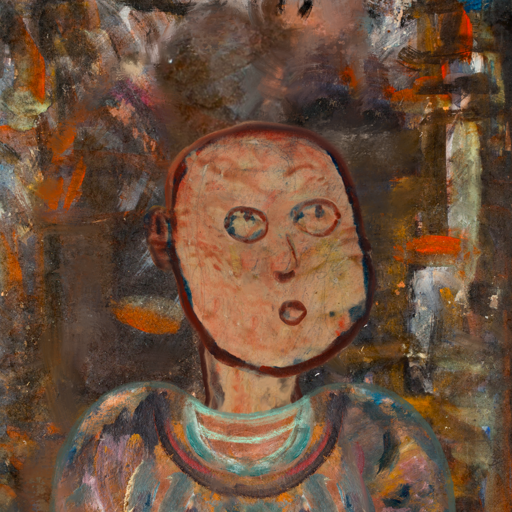
Background: GypsyQueen, Head And Neck Side: Orphan, Face Side: Orphan, Bust: Boggyland, Hair Side: Blank, Head Accessory: Blank, Second Necklace: Blank, Necklace: Blank, Baby: Blank